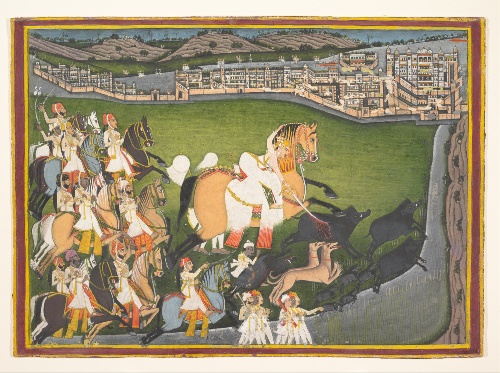
Date: late 18th–early 19th century
Object type: Painting
Classification: Paintings
Medium: Ink, opaque watercolor, and gold on paper
Culture: Western India, Rajasthan, Jhilai
Dimensions: 11 3/8 x 15 7/8 in. (28.9 x 40.3 cm)
Department: Asian Art
Credit line: Fletcher Fund, 1996
Accession year: 1996
Repository: Metropolitan Museum of Art, New York, NY
Tags: Princes|Men|Hunting|Boars|Horses